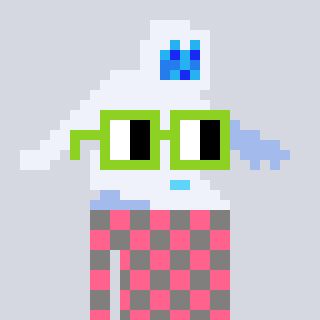
a pixel art character with square light green glasses, a yeti-shaped head and a bluegrey-colored body on a cool background